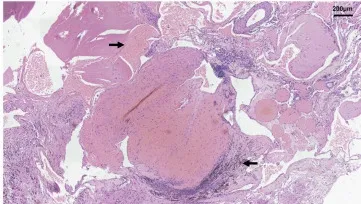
Radiological and histopathological information of patient II-1. Histopathological examination revealed vascular malformation associated with bleeding ( ), calcification ( ), and iron deposits ( ) in the proband, patient II-1, at. X100.
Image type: pathology (h&e)